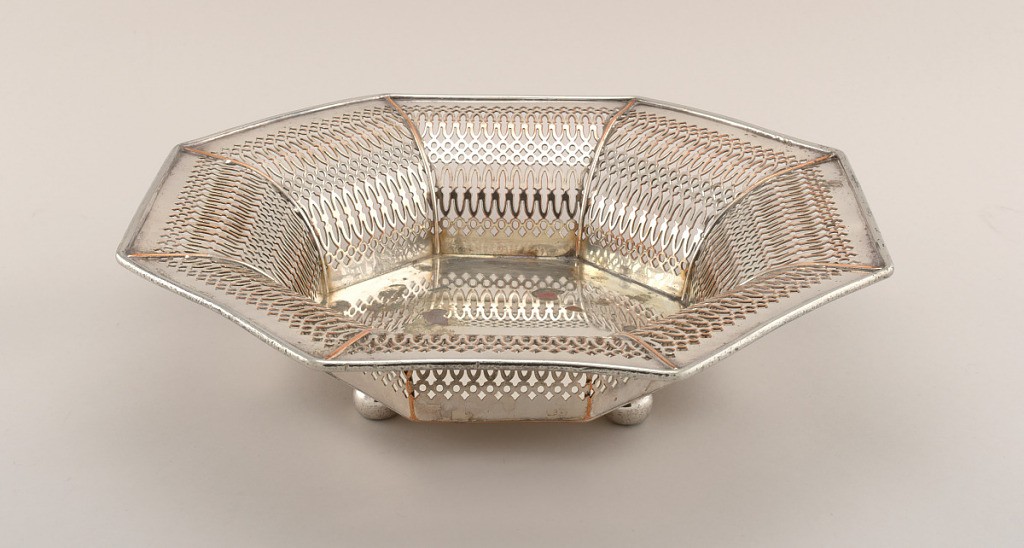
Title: Bread Basket
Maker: Lawrence B. Smith Co., Boston, 1887 – 1958
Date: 1887–1910
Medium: silver plated, copper
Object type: bread basket
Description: Octagonal basket with flaring sides pierced in bands of lancets and circles. Four ball feet.